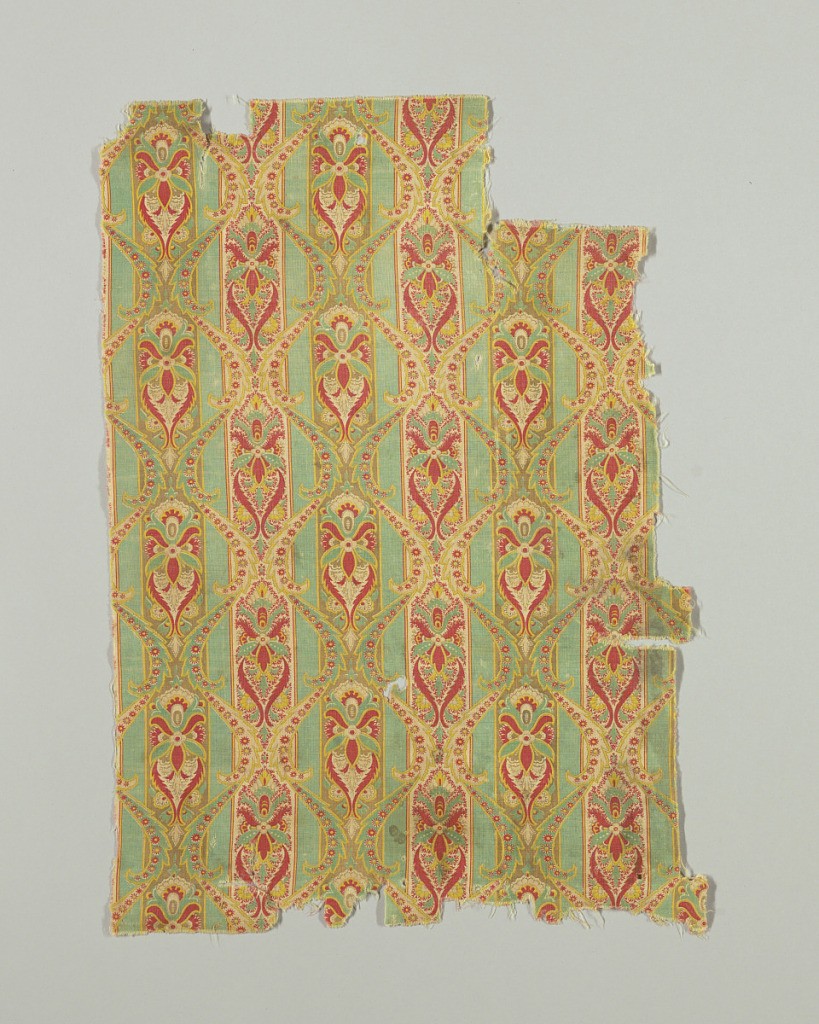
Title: Textile
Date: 19th century
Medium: cotton Technique: printed on plain weave
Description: Green, grey and white stripes with conventionalized ornament in ogival frames.